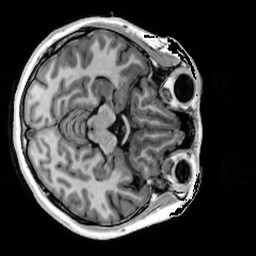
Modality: T1w
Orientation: axial
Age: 21
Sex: female
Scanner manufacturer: siemens
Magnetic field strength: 3 T
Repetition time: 4 s
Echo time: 0.00289 s